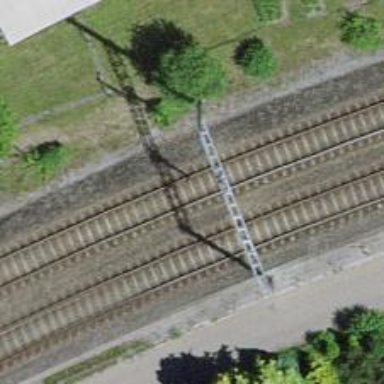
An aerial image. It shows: Single railway track with electrified contact line.